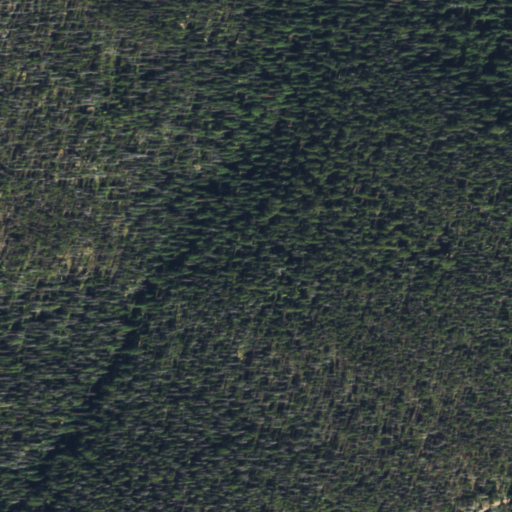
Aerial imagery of gap in Colorado named Lynx Pass containing only evergreen forest